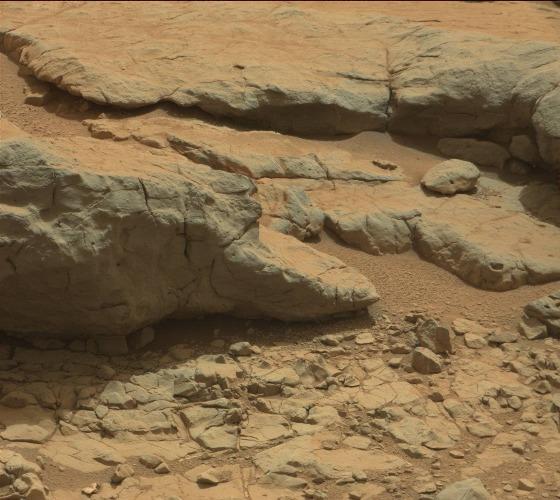
Terrain classes present: Bedrock, Gravel / Sand / Soil, Rock, Shadow